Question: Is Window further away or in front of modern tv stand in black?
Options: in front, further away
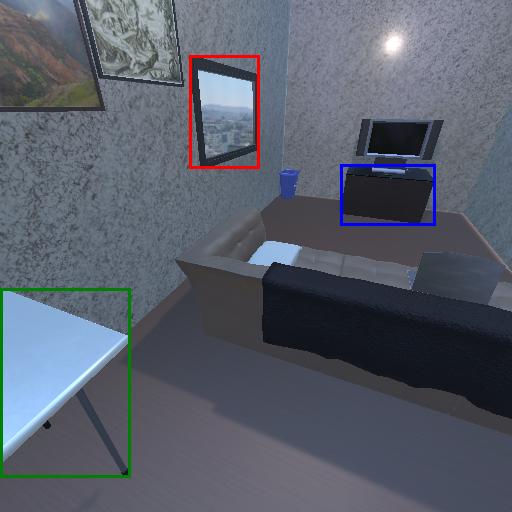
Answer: in front